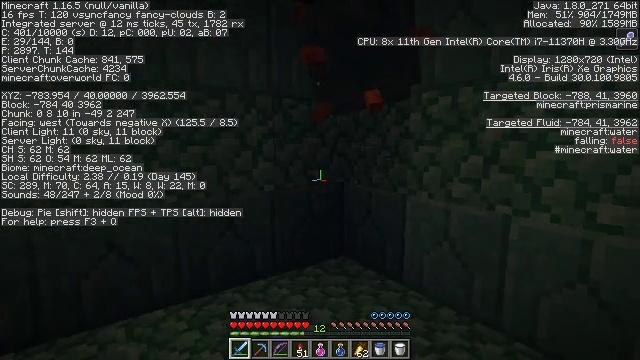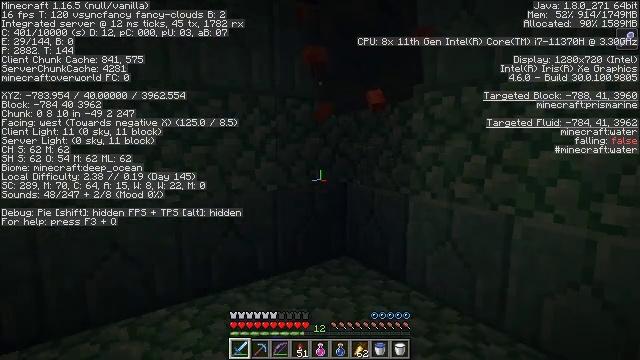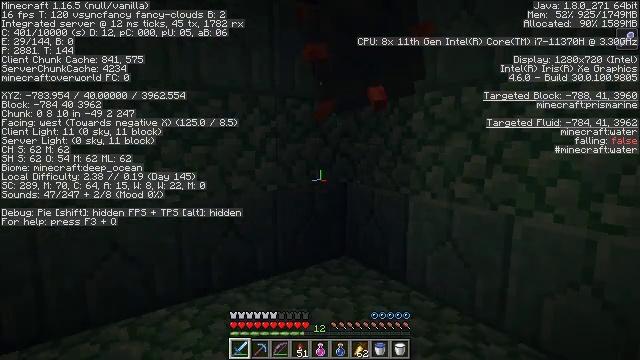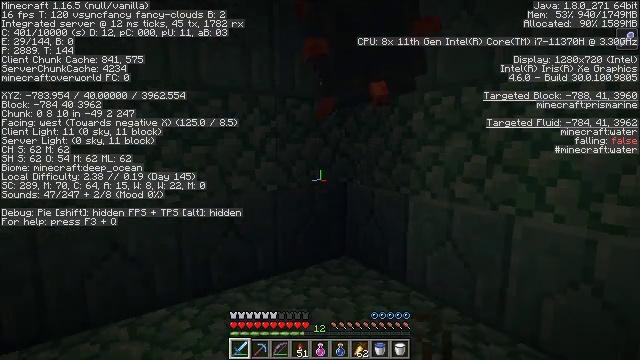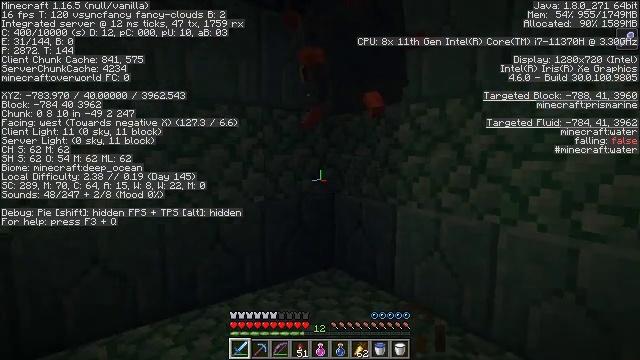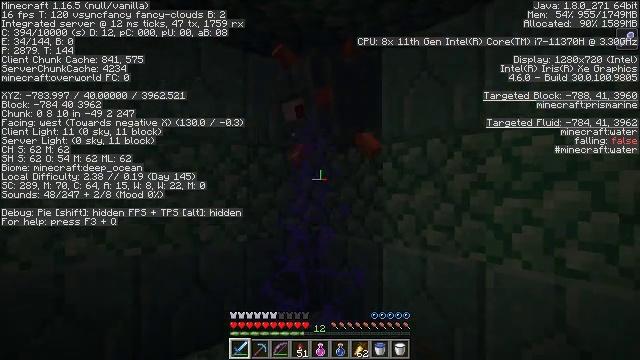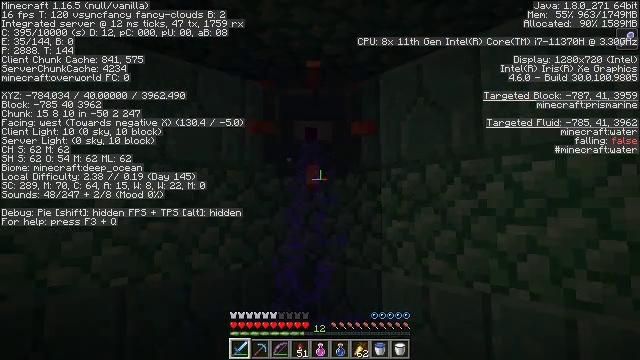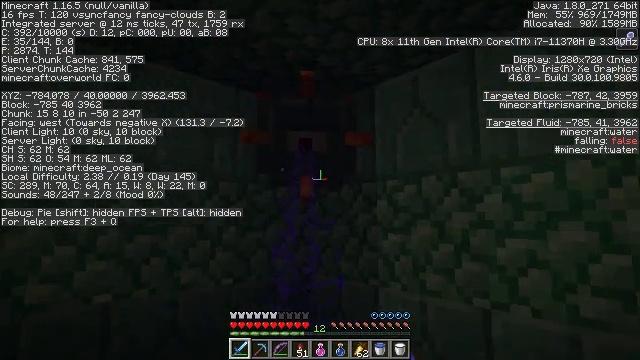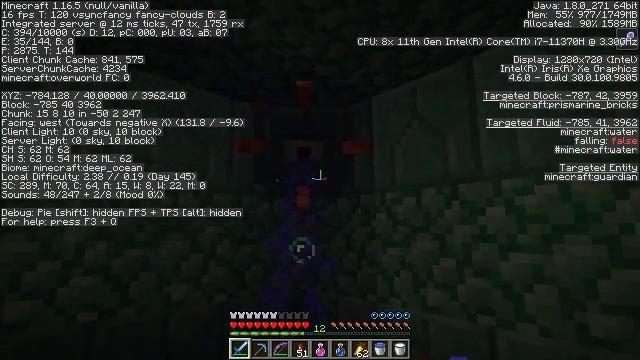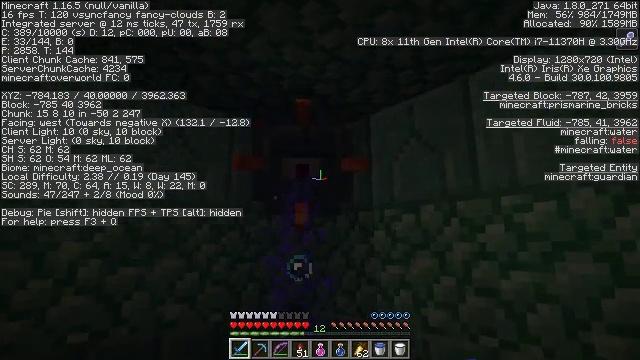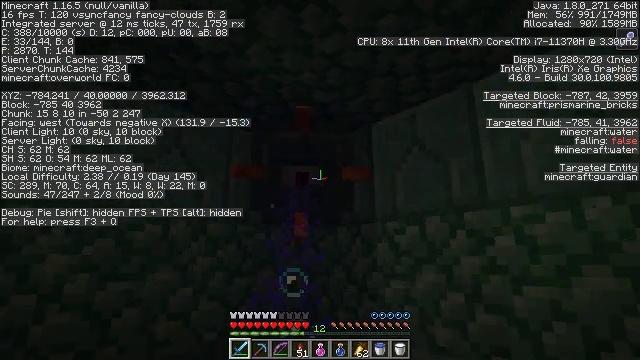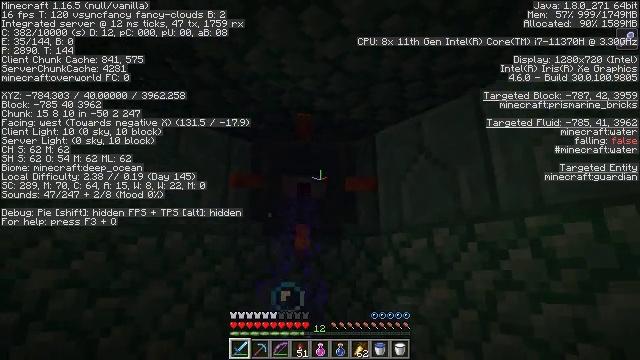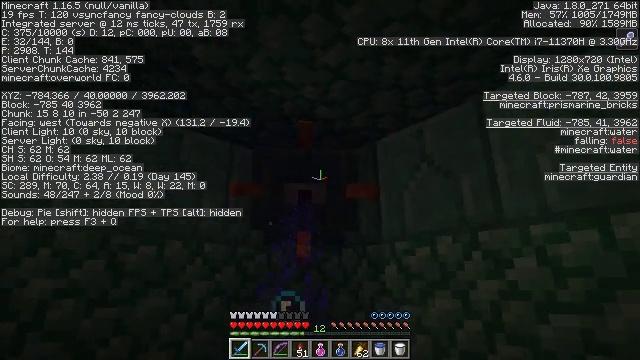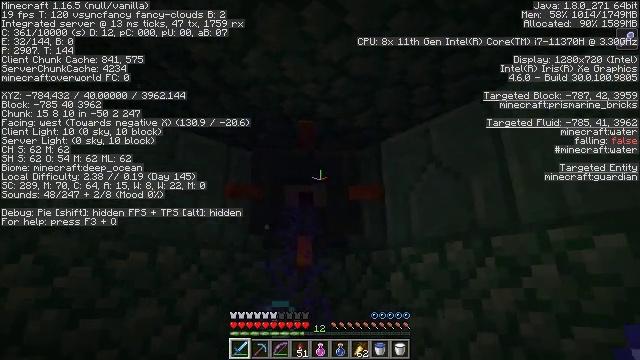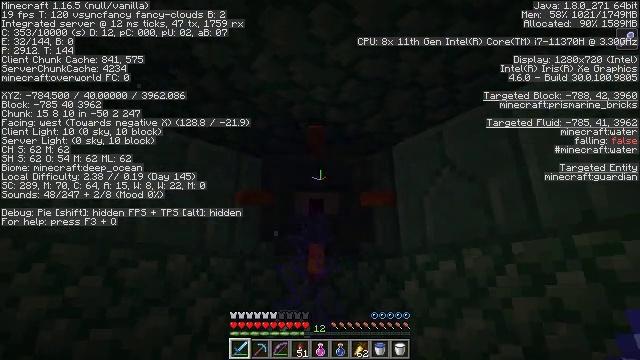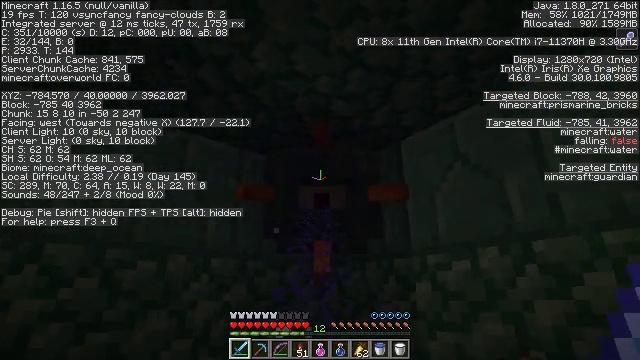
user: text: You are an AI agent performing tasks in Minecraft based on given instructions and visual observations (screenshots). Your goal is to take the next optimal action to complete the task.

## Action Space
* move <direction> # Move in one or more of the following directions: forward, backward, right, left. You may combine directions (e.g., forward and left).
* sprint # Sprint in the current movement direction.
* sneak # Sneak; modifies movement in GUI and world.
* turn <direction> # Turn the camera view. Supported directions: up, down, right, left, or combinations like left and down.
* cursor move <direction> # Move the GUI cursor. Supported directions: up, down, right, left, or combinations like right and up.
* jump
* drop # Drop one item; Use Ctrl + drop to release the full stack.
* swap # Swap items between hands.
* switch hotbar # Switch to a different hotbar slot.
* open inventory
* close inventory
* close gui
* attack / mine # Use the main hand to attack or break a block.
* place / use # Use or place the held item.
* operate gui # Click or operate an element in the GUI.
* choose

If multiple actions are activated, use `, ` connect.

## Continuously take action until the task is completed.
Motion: motion action
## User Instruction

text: Eliminate the guardian.
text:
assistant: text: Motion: no_op
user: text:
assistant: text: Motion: no_op
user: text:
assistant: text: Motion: no_op
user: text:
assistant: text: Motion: move forward, turn right and up
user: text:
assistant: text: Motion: move forward, turn right and up
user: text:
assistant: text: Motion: move forward, turn up
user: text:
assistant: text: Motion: move forward, turn up
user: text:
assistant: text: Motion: move forward, turn up
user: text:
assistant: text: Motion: move forward, turn up
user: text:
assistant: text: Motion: move forward, turn up
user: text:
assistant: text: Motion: move forward, turn up
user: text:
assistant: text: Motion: move forward, turn up
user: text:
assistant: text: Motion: move forward, turn up
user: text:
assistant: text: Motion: move forward, turn left and up
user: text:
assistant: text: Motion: move forward, turn left
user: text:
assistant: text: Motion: move forward, turn left and down
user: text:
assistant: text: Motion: move forward, turn left and down
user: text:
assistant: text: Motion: move forward, turn up
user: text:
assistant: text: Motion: move forward, attack / mine
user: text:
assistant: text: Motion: attack / mine
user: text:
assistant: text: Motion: attack / mine
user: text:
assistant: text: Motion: no_op
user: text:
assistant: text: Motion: turn right
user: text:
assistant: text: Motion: no_op